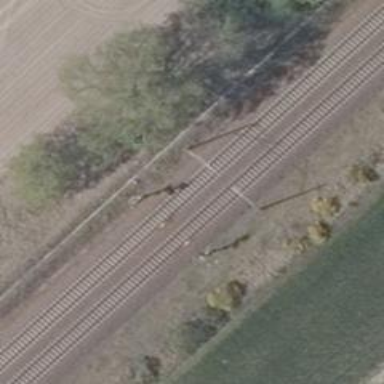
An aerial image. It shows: Railway signal.